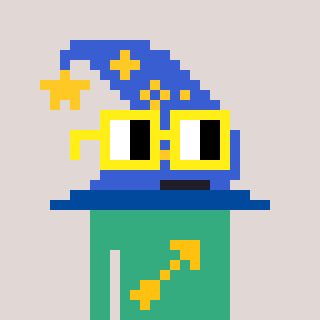
a pixel art character with square yellow glasses, a wizard hat-shaped head and a teal-colored body on a warm background